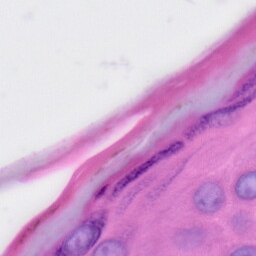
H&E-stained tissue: Skin